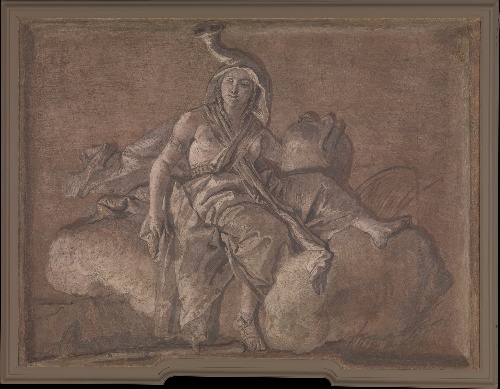
Title: Allegorical Figure Representing Africa
Artist: Giovanni Domenico Tiepolo
Artist bio: Italian, Venice 1727–1804 Venice
Object type: Painting, monochrome overdoor
Classification: Paintings
Medium: Fresco, transferred to canvas
Dimensions: 32 1/4 x 42 3/4 in. (81.9 x 108.6 cm)
Department: European Paintings
Credit line: Bequest of Grace Rainey Rogers, 1943
Accession year: 1943
Repository: Metropolitan Museum of Art, New York, NY
Tags: Female Nudes|Allegory